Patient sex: M
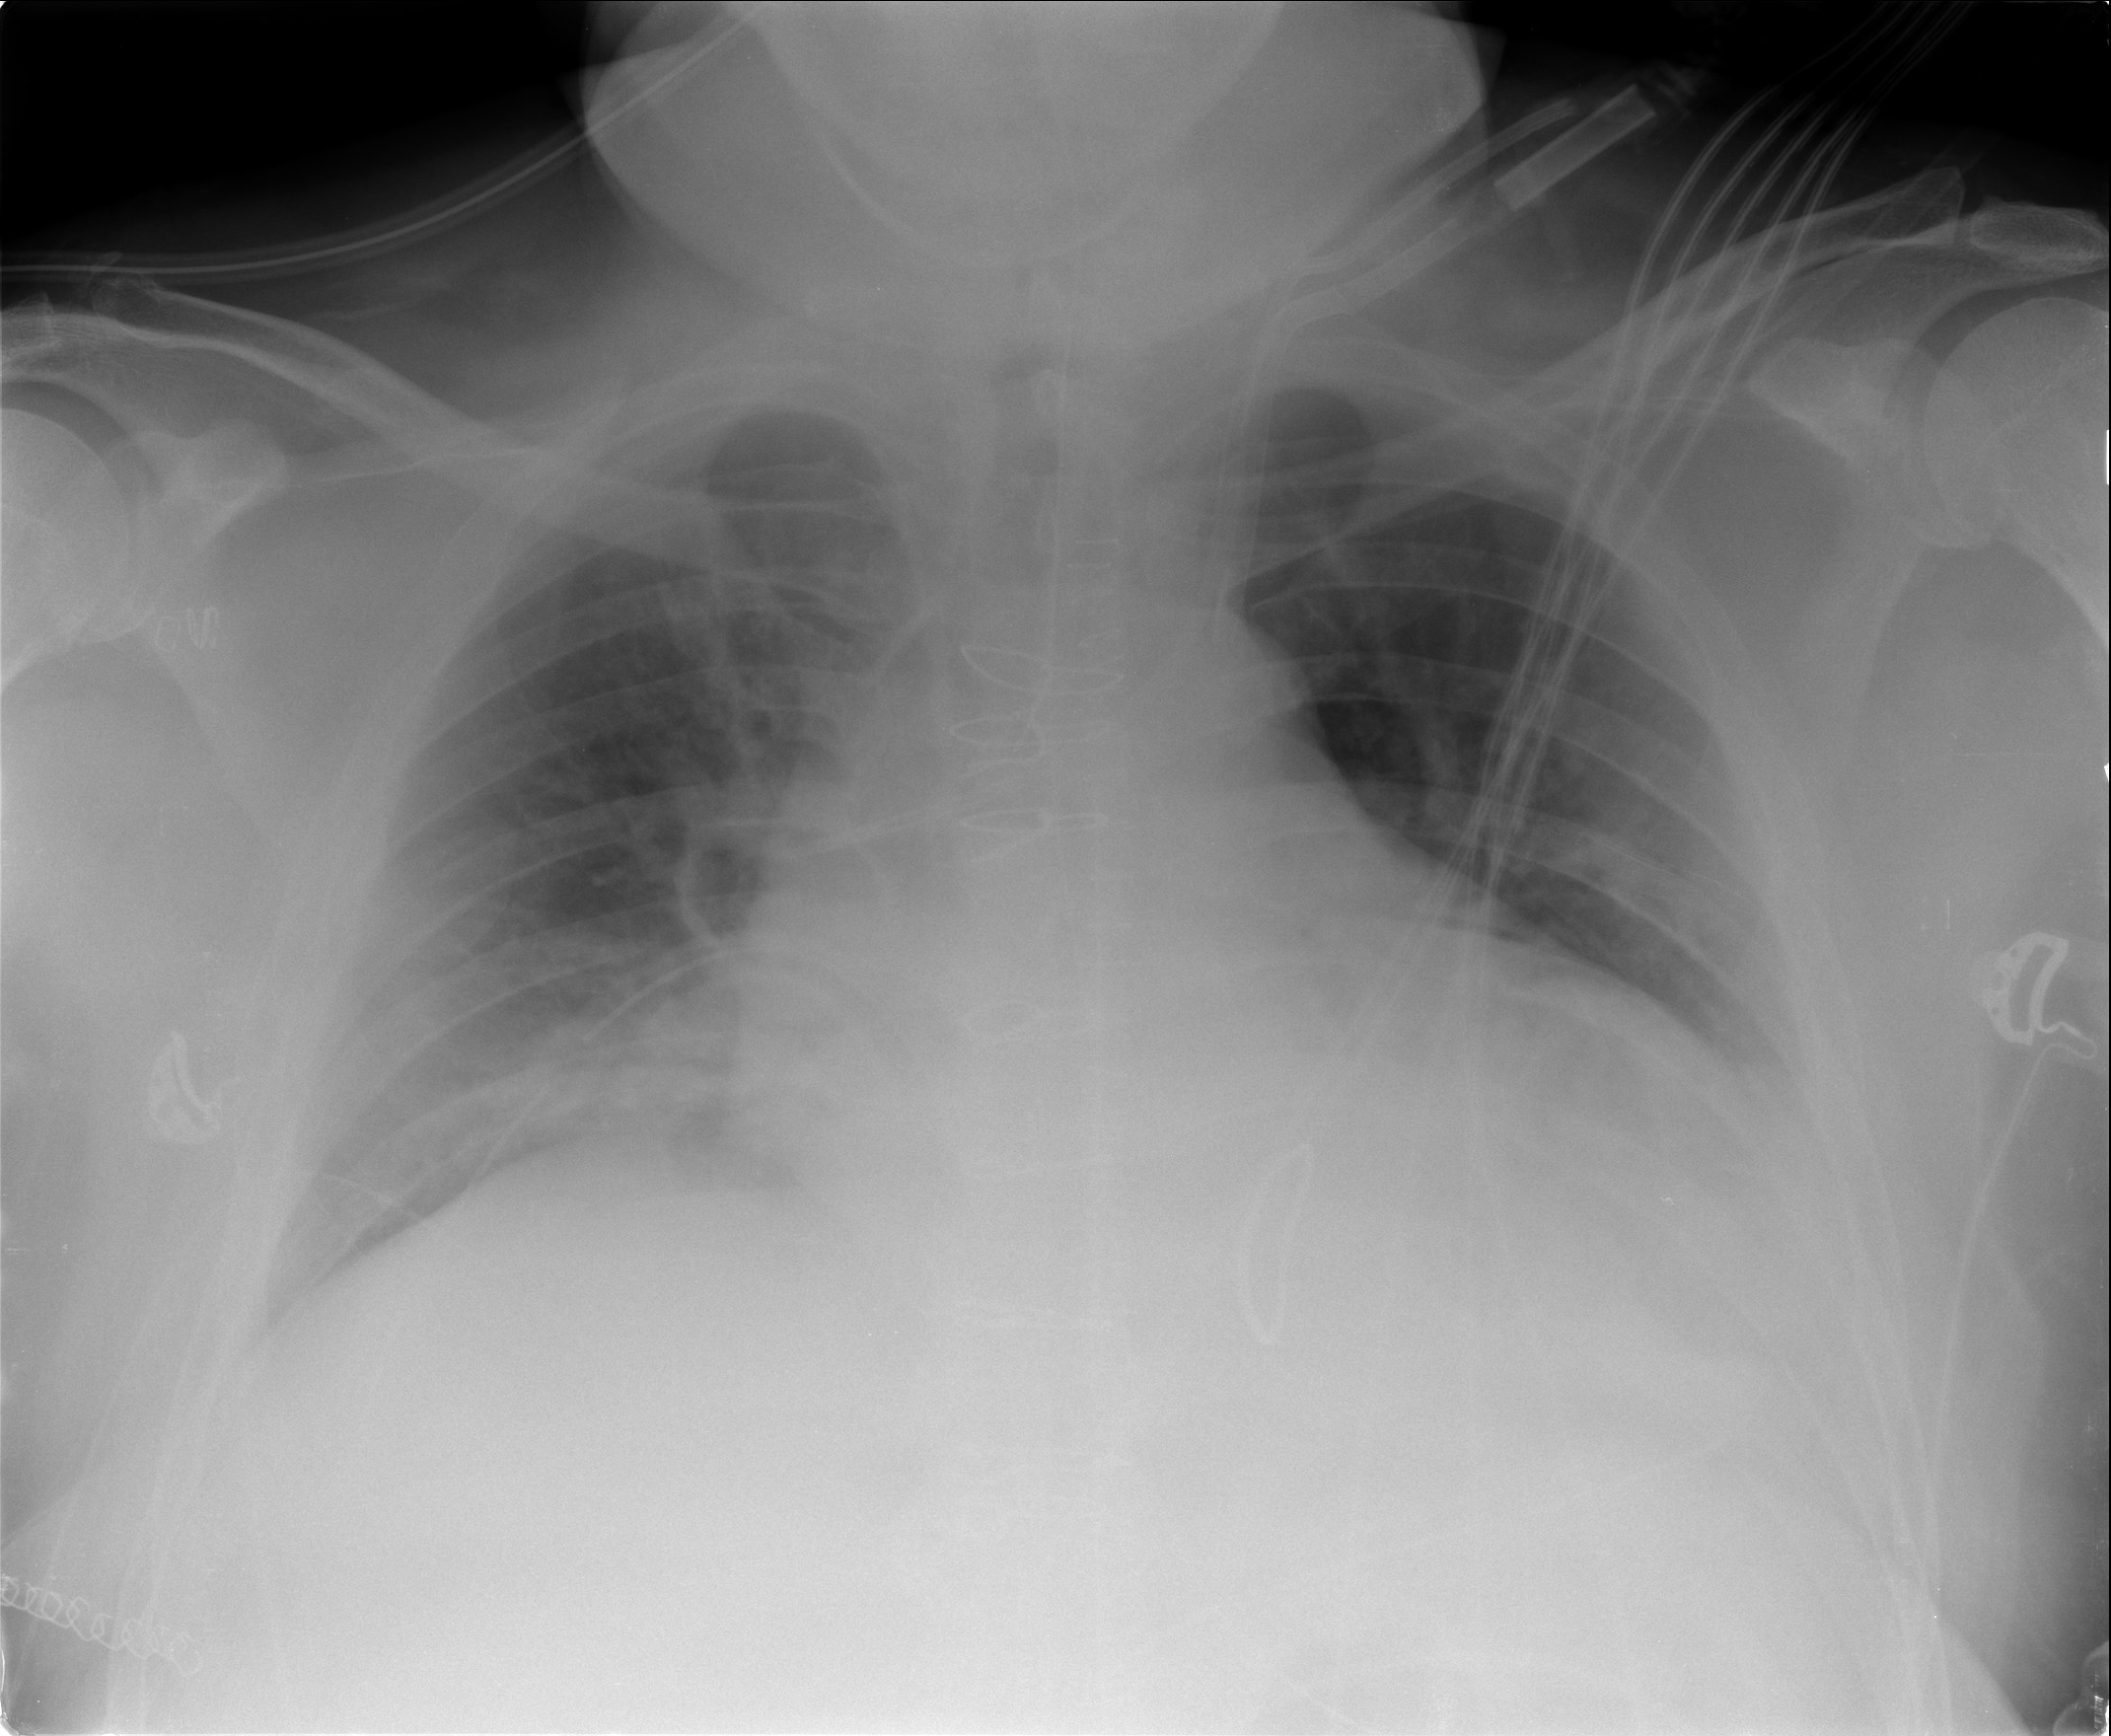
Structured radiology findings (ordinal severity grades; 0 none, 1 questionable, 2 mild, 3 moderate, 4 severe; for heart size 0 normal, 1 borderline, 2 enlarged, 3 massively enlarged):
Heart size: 2
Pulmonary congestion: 2
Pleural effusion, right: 3
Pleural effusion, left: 2
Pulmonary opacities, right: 2
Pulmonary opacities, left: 0
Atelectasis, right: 2
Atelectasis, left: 2